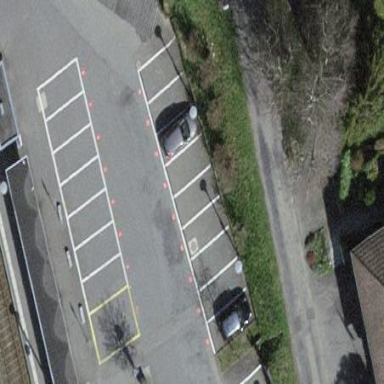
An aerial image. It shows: Street side parking area.